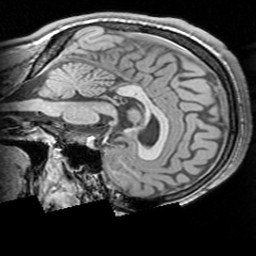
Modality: T1w
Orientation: sagittal
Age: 26
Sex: male
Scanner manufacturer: siemens
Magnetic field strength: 3 T
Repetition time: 1.63 s
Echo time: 0.00311 s